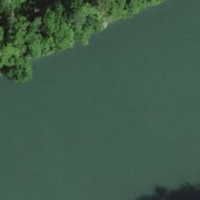
EUNIS habitat code: 15
Species observed at this site:
Melittis melissophyllum